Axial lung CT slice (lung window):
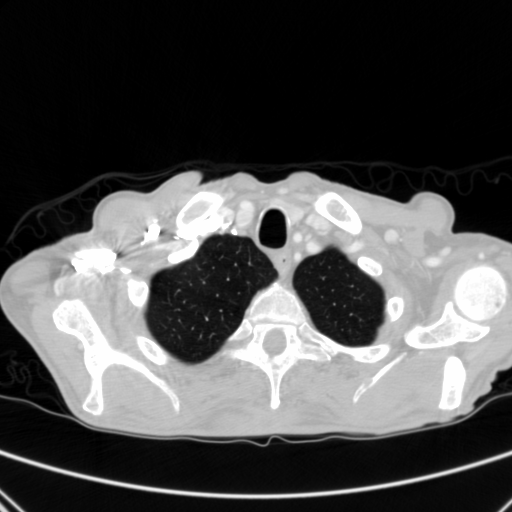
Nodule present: no